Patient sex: M
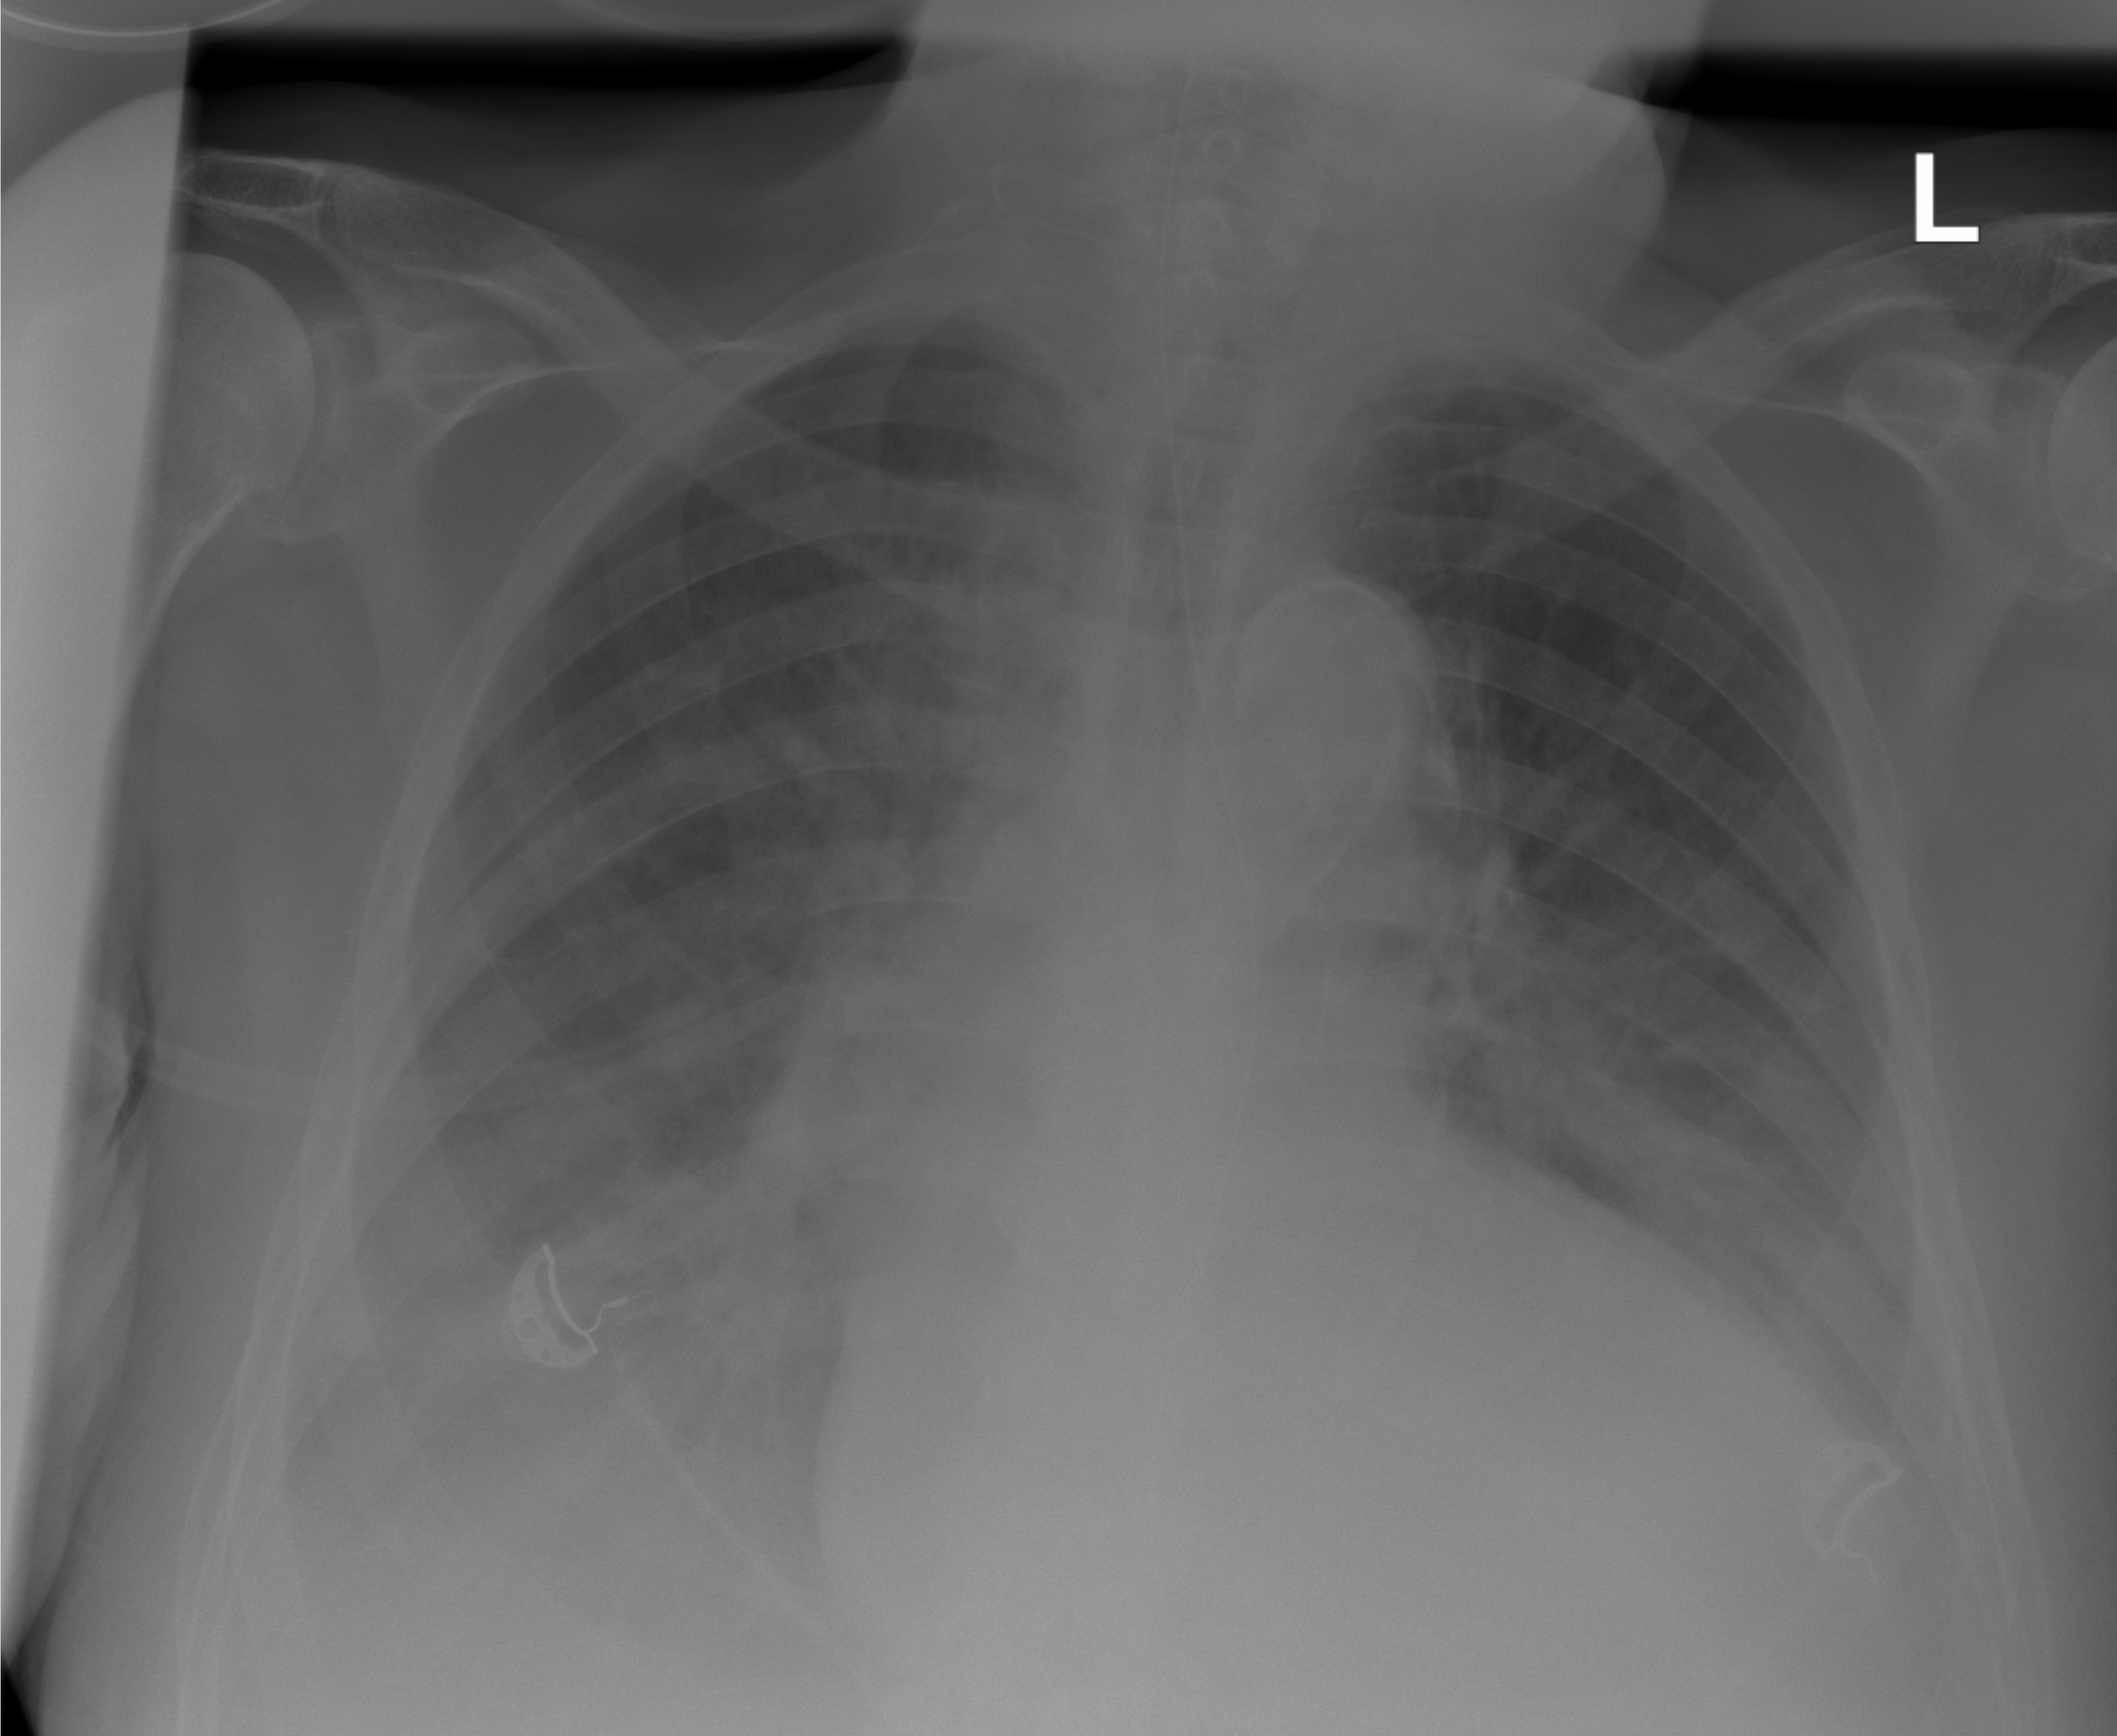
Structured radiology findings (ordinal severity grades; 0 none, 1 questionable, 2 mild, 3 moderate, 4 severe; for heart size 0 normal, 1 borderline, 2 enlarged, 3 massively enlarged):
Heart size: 2
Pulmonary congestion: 0
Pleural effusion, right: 2
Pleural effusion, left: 2
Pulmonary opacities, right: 2
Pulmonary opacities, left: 0
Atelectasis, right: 2
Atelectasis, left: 0